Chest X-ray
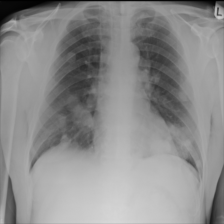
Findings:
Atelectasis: negative
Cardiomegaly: negative
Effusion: negative
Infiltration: negative
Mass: positive
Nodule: negative
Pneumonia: negative
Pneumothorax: negative
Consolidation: negative
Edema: negative
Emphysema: negative
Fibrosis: negative
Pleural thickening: negative
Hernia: negative